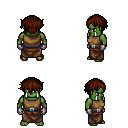
a pixel art fantasy rpg character, male body template, orc, green skin, leather chest armor, robe skirt, brown short bangs hairstyle, metal gloves, four views (front, back, left, right), 2x2 character sprite sheet, small pixel art, hard edges, no anti-aliasing